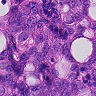
Metastatic tissue present: yes